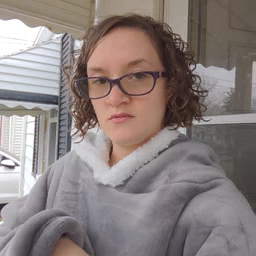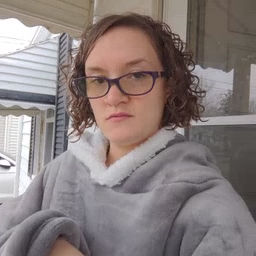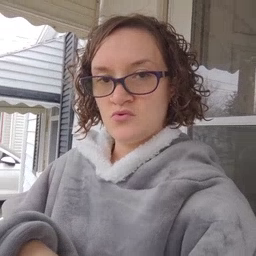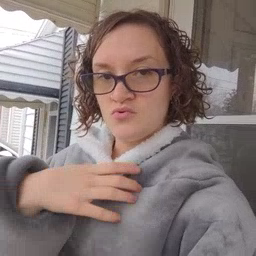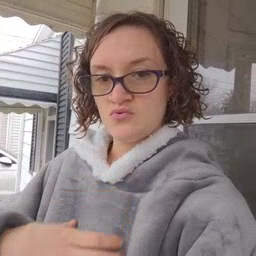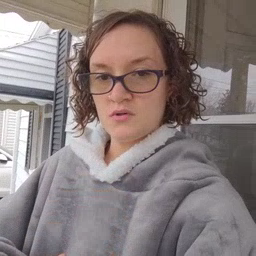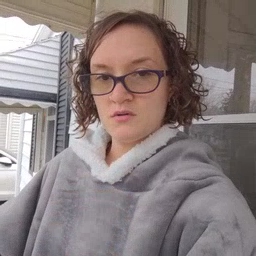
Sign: hungry